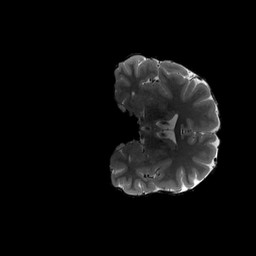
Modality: T2w
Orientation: coronal
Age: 22
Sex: male
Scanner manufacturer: siemens
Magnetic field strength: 3 T
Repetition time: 3.2 s
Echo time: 0.564 s